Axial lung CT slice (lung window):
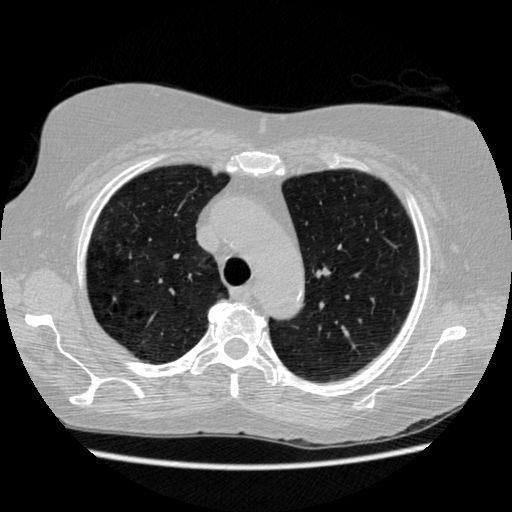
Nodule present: no